Question: I'm new with Firebase and for the past two days, I've been trying to figure out how to perform a simple search on my db without any success.

And I want to perform search on all the channels children. For example I want to search if there is a channel named 'Klx0N4pxsBHGVkhYuY0'. I try the
'''
queryEqual(toValue: "Klx0N4pxsBHGVkhYuY0")
'''
but no luck.
Thank you so much in advance for your time and help.
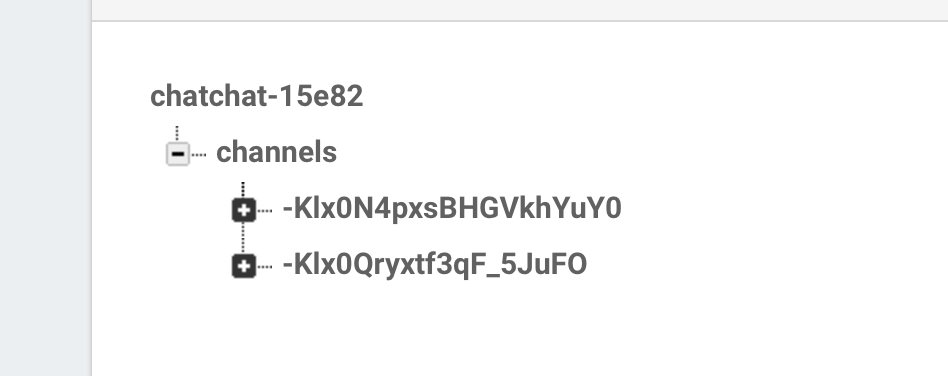
Answer: All you have to do is observe that path and if there is no data, the 'snapshot.value' will be nil.
'''
let ref = FIRDatabase.database().reference().child("channels").child("Klx0N4pxsBHGVkhYuY0")
ref.observeSingleEvent(of: .value, with: { (snapshot) in
if let value = snapshot.value as? Dictionary<String,Any> {
// There is data, so it exists
print(value)
} else {
// There is no data, so it doesn't exist
}
})
'''